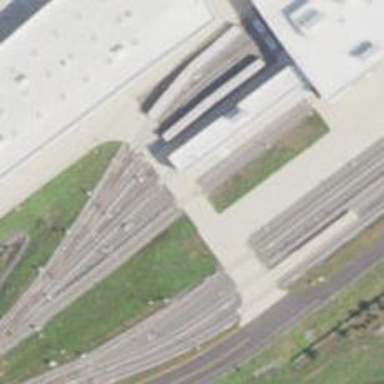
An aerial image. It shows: Electrified rail service yard.